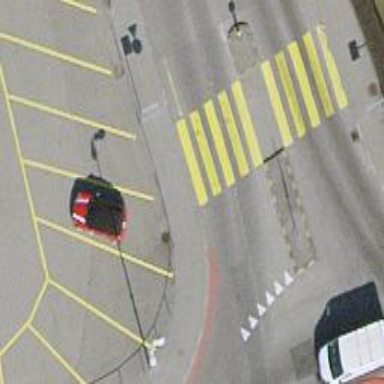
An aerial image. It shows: Uncontrolled crossing with pedestrian island.